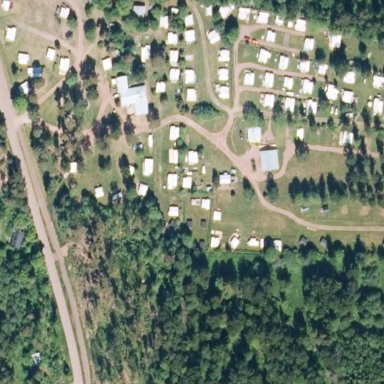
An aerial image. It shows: Campsite with sanitary dump station available.